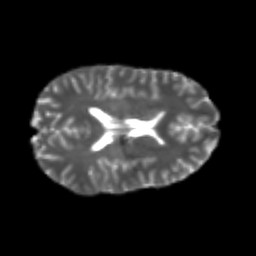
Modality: T2w
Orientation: axial
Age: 23
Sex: female
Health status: healthy
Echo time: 0.074 s